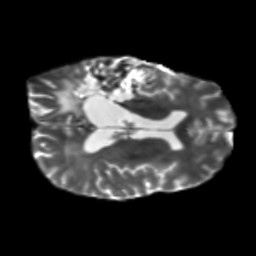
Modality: T2w
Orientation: axial
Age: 49
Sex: male
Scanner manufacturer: siemens
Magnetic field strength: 3 T
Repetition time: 5.25 s
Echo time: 0.08 s